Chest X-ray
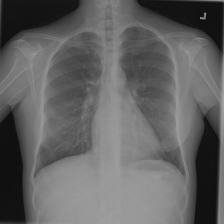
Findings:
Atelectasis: negative
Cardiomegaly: negative
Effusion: negative
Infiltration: negative
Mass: negative
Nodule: negative
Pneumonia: negative
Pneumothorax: negative
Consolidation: negative
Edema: negative
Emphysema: negative
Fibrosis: negative
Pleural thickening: negative
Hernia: negative